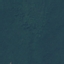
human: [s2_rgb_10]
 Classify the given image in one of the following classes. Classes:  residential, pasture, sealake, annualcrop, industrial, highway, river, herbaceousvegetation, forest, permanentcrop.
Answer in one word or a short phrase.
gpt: Forest